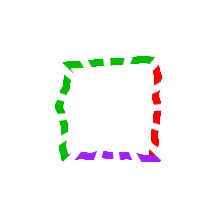
Shape: square